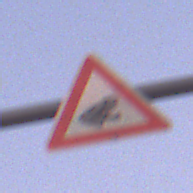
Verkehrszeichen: AmphibienwanderungLinks
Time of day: SunriseSunset
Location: Outdoor (Nature)
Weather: PartlyCloudy
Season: NotSpecified
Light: Natural